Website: apple
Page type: account-selection
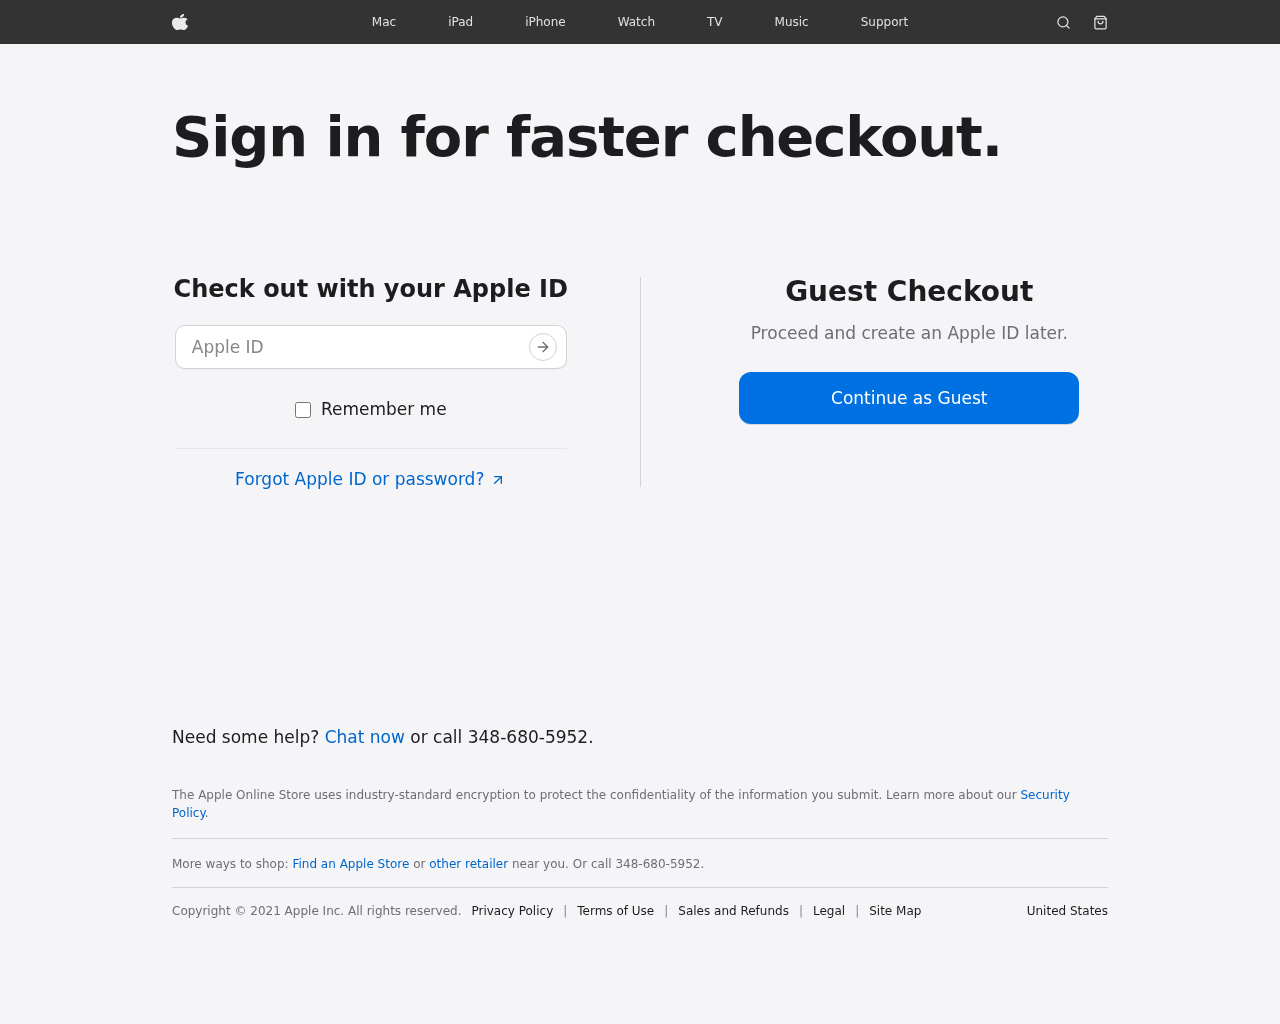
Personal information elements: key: PII_LOGIN_USERNAME
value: katherine6976